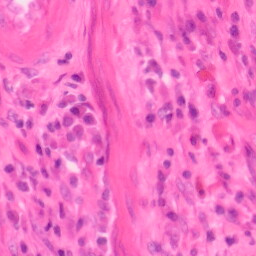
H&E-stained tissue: Colon